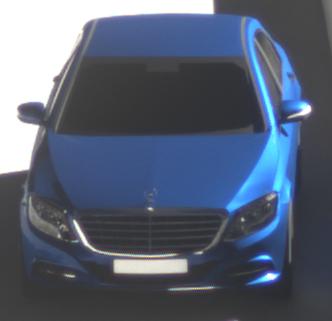
Make: Mercedes-Benz
Model: S 400 HYBRID
Detailed model: S-Class (222) Limousine
Model produced from: 2013/05
Model produced until: 2015/04
Doors: 4
Color: blue
Road condition: dry road
Daytime: morning or afternoon
Contrast: high contrast